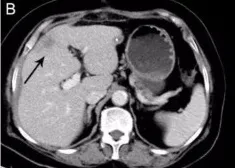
Computed tomography portal phase images. Maximum diameter of the liver . (B) 18.46 mm, after two cycles of combination therapy.
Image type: radiology (ct)